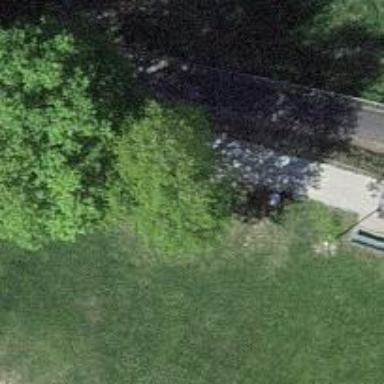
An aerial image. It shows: Bench for seating.